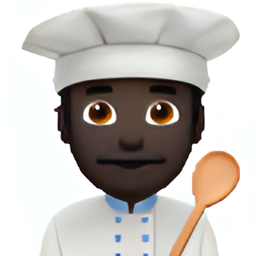
Name: male cook type 6
Emoji: 👨🏿‍🍳
Group: People & Body
Sub-group: person-role